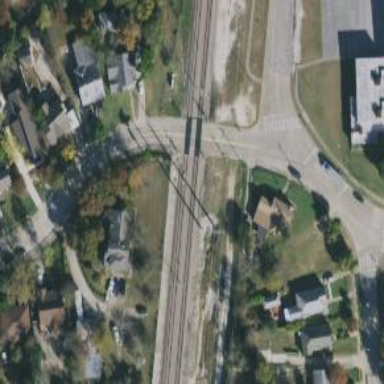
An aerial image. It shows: Railway level crossing.